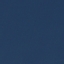
Land use / land cover class: SeaLake